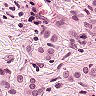
Metastatic tissue present: yes